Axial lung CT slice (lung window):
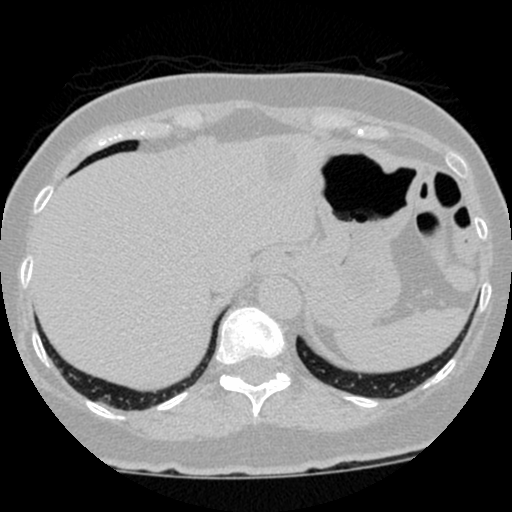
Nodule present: no